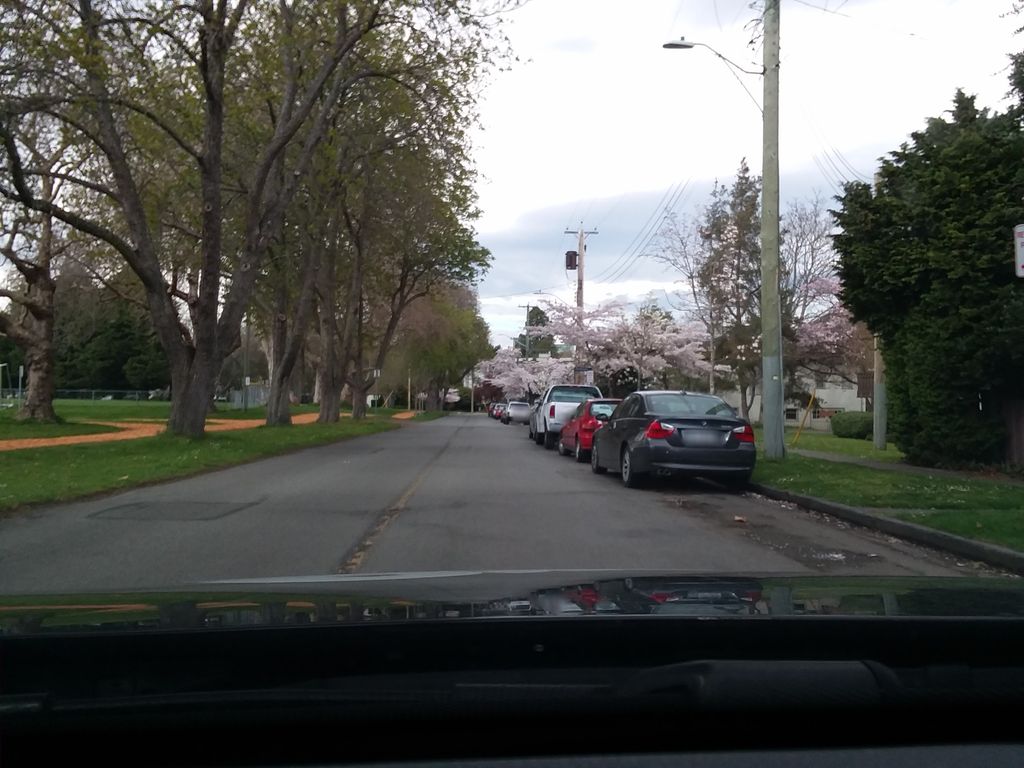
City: victoria